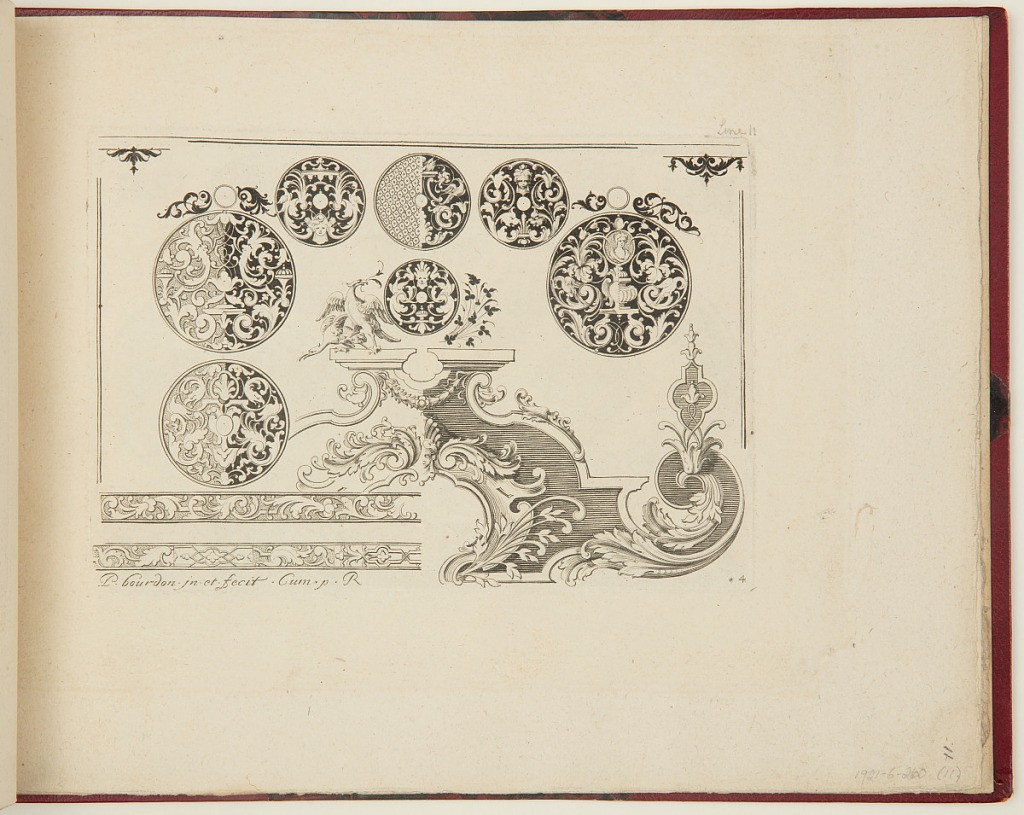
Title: Designs for Ornament, Roundels, and Bands
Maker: Pierre Bourdon, French, ca. 1656 – 1708 after
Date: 1703
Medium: Etching and engraving on paper
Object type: Print
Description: An ornament print featuring roundels (possibly watch cases) and bands decorated with grotesque motifs (intertwining scrolling leaves, foliage, human, and animal forms), with mascarons (masks), birds, strapwork, cartouches, festoons, and a diaper pattern. The plate is signed and numbered.